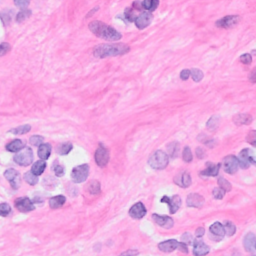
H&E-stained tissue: Breast